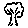
Label: tree